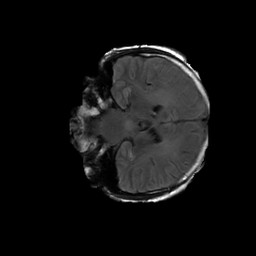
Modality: FLAIR
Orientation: coronal
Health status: ill
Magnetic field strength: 3 T